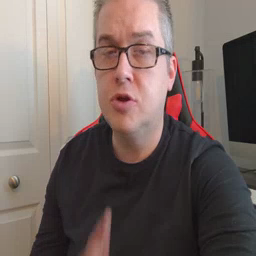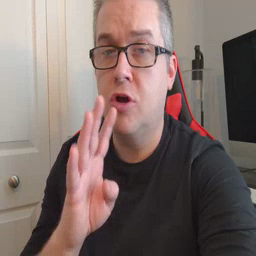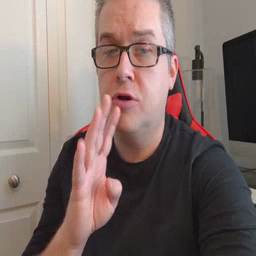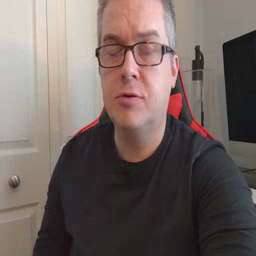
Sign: talk